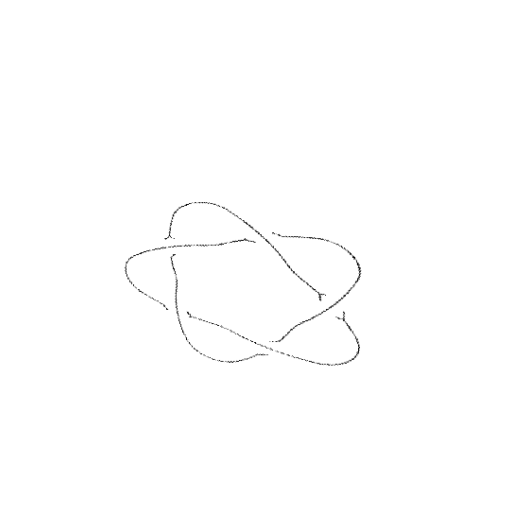
Crossing number: 5